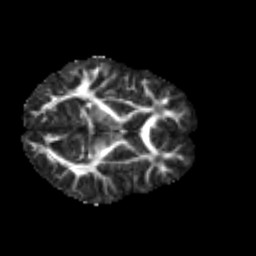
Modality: FA
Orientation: axial
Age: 8
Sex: female
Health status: healthy